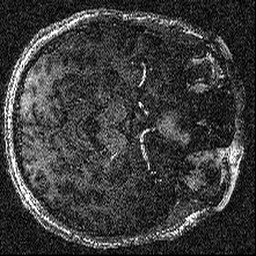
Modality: T1w
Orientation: axial
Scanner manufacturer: siemens
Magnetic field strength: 6.98 T
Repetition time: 3.58 s
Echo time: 0.00241 s